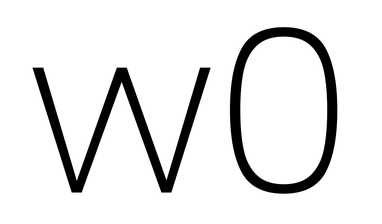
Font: Poppins-ExtraLight